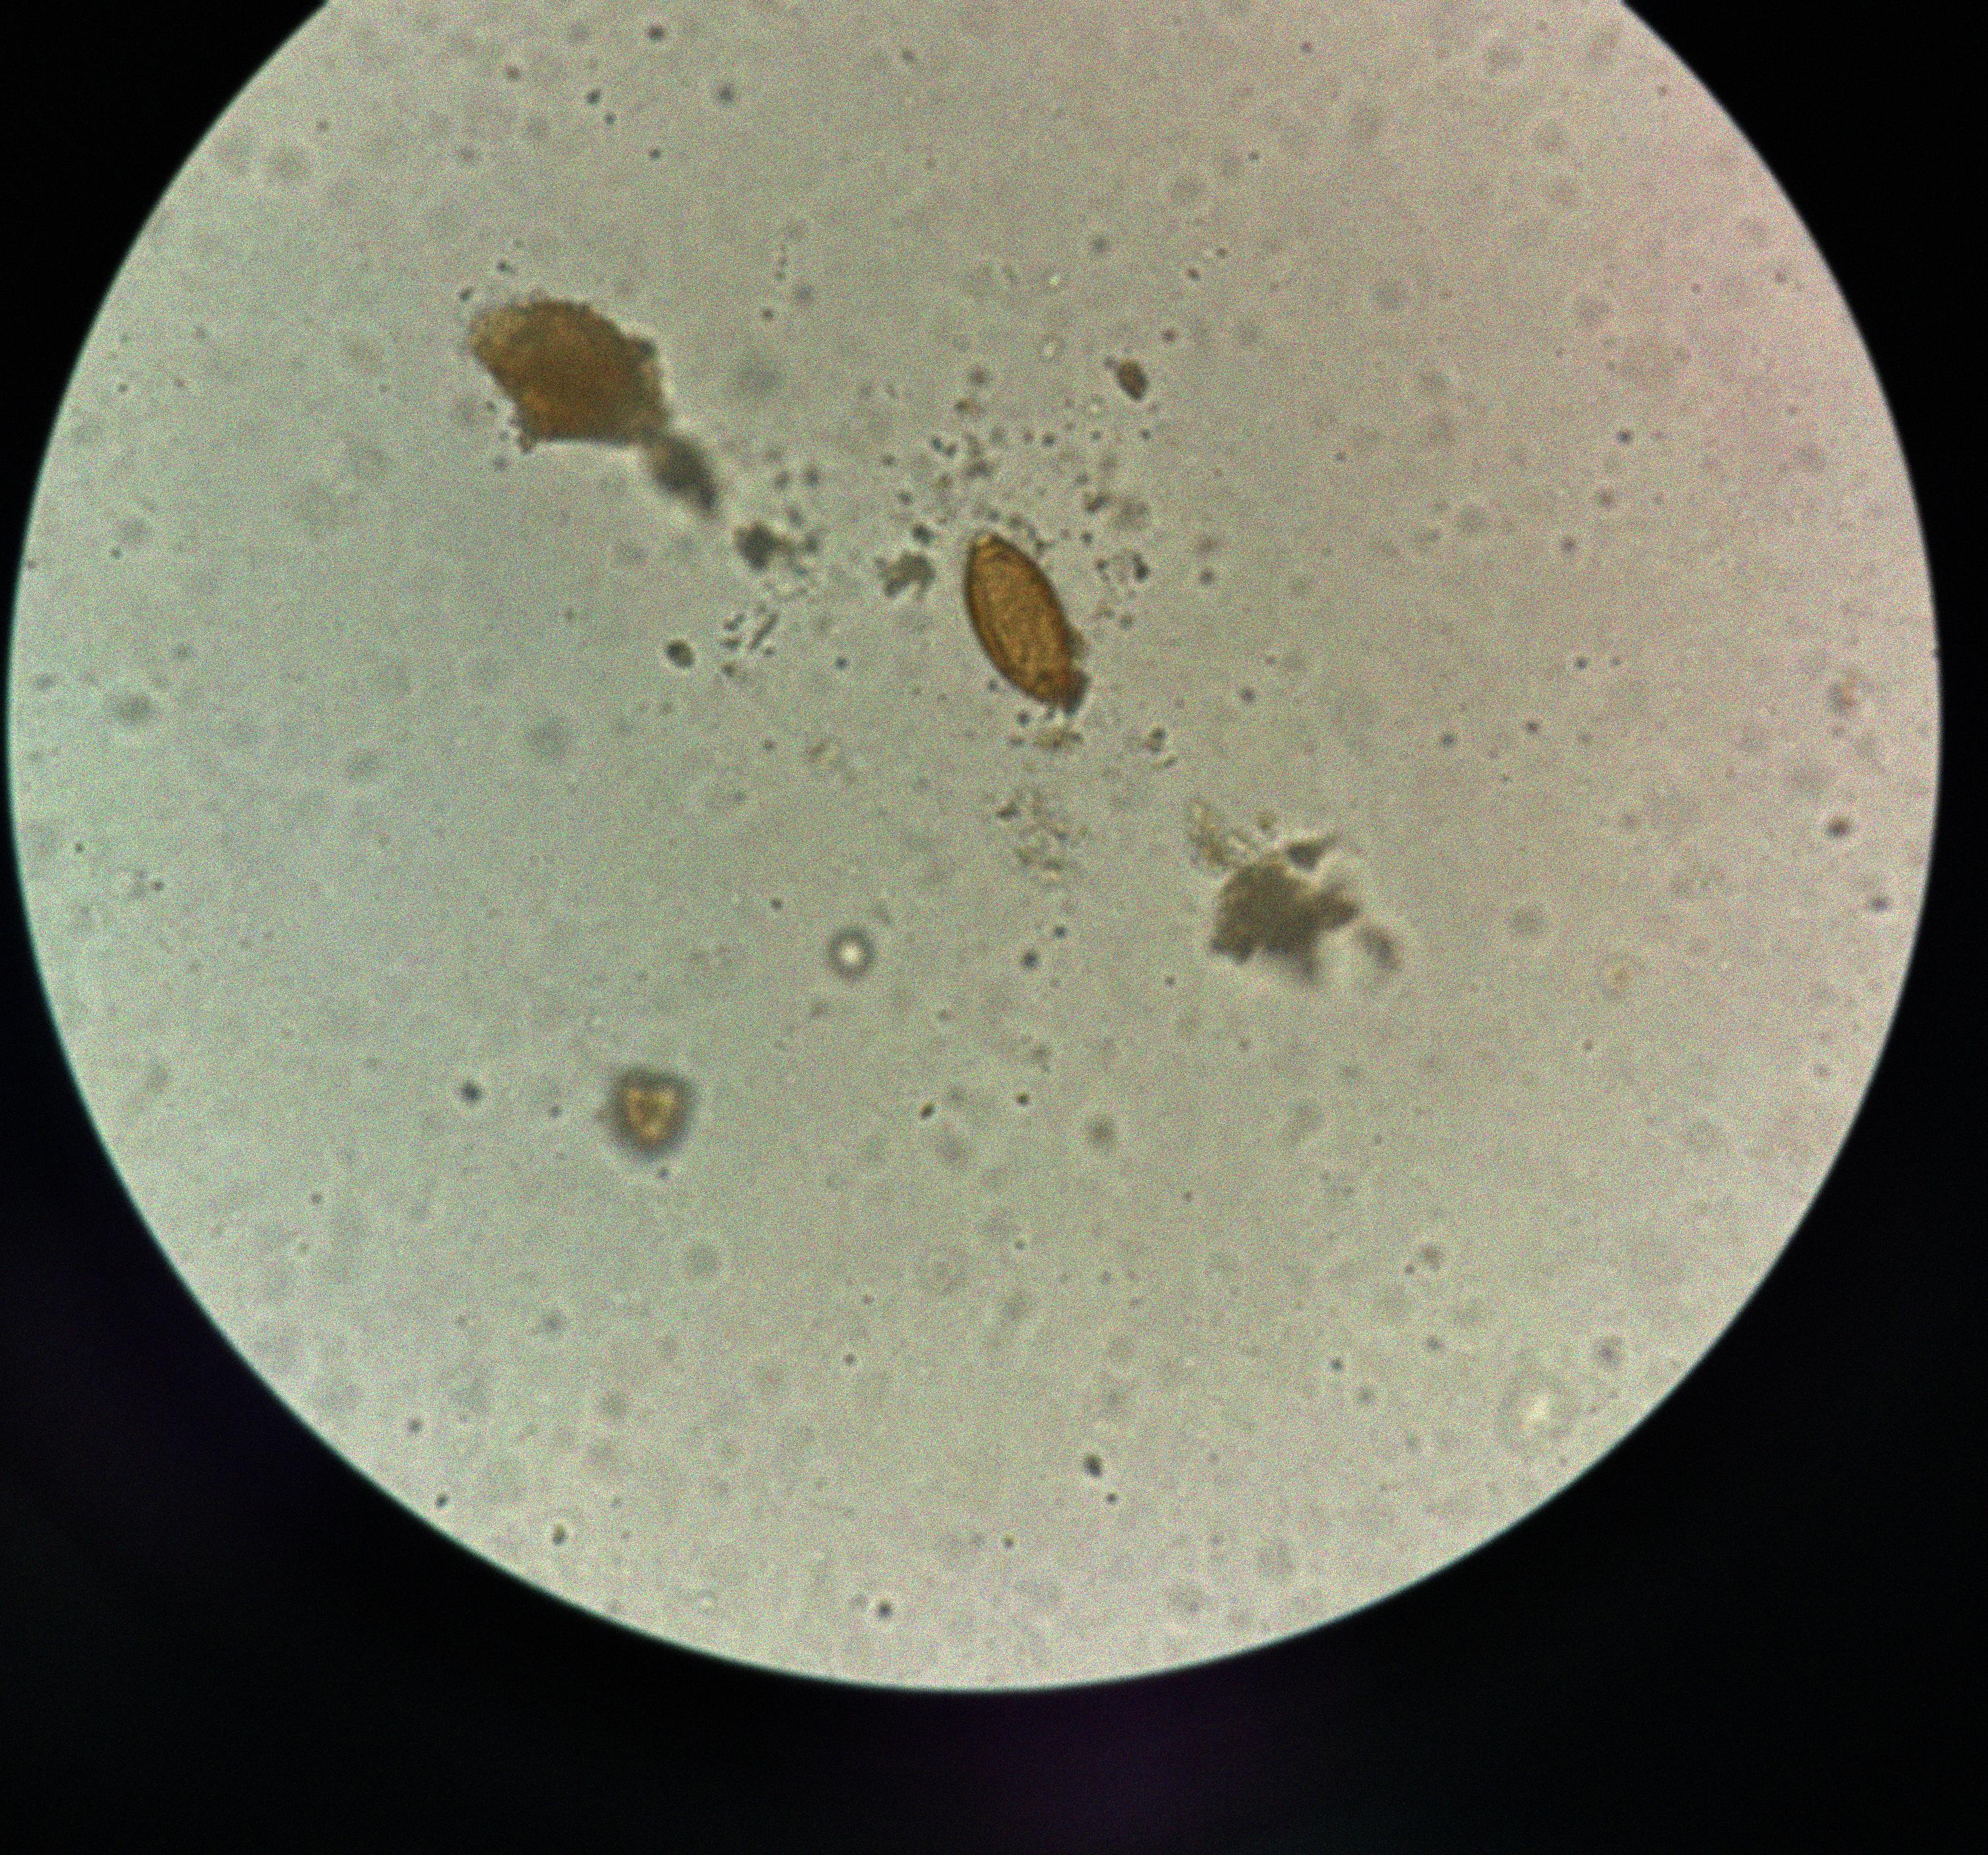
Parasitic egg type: Trichuris trichiura